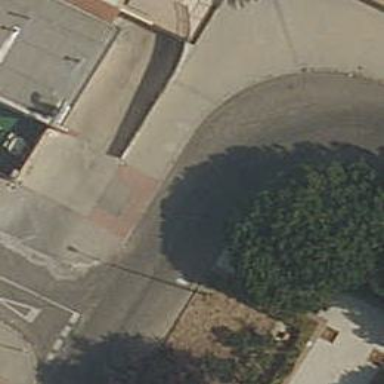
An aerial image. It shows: Unmarked road crossing.